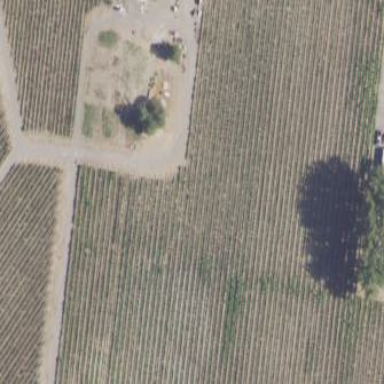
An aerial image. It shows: Vineyard growing grapes.